Question: I am using UITableViewController in sidebar and I am having status bar as white in my application. I am using a SidebarDemo Library with SWRevealViewController in my application. Everything is working fine, only my issue is when I open my Sidebar , it show white space on top, that is little weired in the application and mentioned in screenshot below.
I tried hiding my status bar by code below
'''
[[UIApplication sharedApplication] setStatusBarHidden:YES];
[[UIApplication sharedApplication] setStatusBarStyle:UIStatusBarStyleLightContent];
// self.edgesForExtendedLayout=UIRectEdgeNone;
// self.extendedLayoutIncludesOpaqueBars=NO;
// self.automaticallyAdjustsScrollViewInsets=NO;
//self.tableView.contentInset = UIEdgeInsetsMake(20.0f, 20.0f, 0.0f, 0.0f);
self.tableView.tableFooterView = [[UIView alloc] initWithFrame:CGRectZero];
self.tableView.tableHeaderView = [[UIView alloc] initWithFrame:CGRectZero];
self.tableView.contentInset = UIEdgeInsetsMake(20, 0, 0, 0);
self.tableView.contentOffset = CGPointMake(0, -20);
'''
But tableView is not moving up. My Sidebar Class having heading of Profile in TableView is inherited from UITableViewController. Please advice how to resolve this issue.
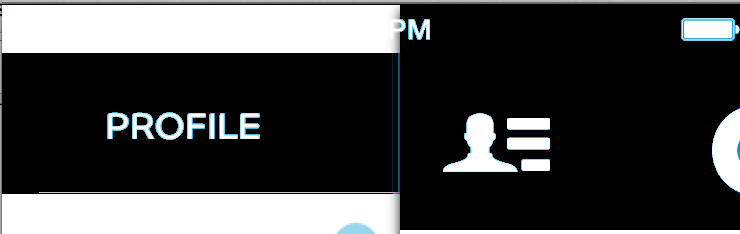
Answer: I have used this Sidebar Demo app as well. I had some issues with this 'SideBarViewController'. I fixed those issues. In your case first of all try to change the tintColor of the status bar in the 'MainViewController'.
'''
_sidebarButton.tintColor = [UIColor colorWithRed:94.0f/255.0f green:48.0f/255.0f blue:19.0f/255.0f alpha:1.0f];
'''
By Default it would be like this
'''
_sidebarButton.tintColor = [UIColor colorWithWhite:0.1f alpha:0.9f];
'''
AND
You can also change the 'SideBarViewController' from 'UITableViewController' to 'UIViewController' and implement the 'UITableViewDelegates' in the 'SideBarViewController' and do all the customization to the View in Storyboard. This is what I did to the fix the issues I had.
Lemme know if I could help you with this SideBar Demo app code.